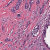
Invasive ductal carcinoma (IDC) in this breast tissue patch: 1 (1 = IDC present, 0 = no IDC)